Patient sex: M
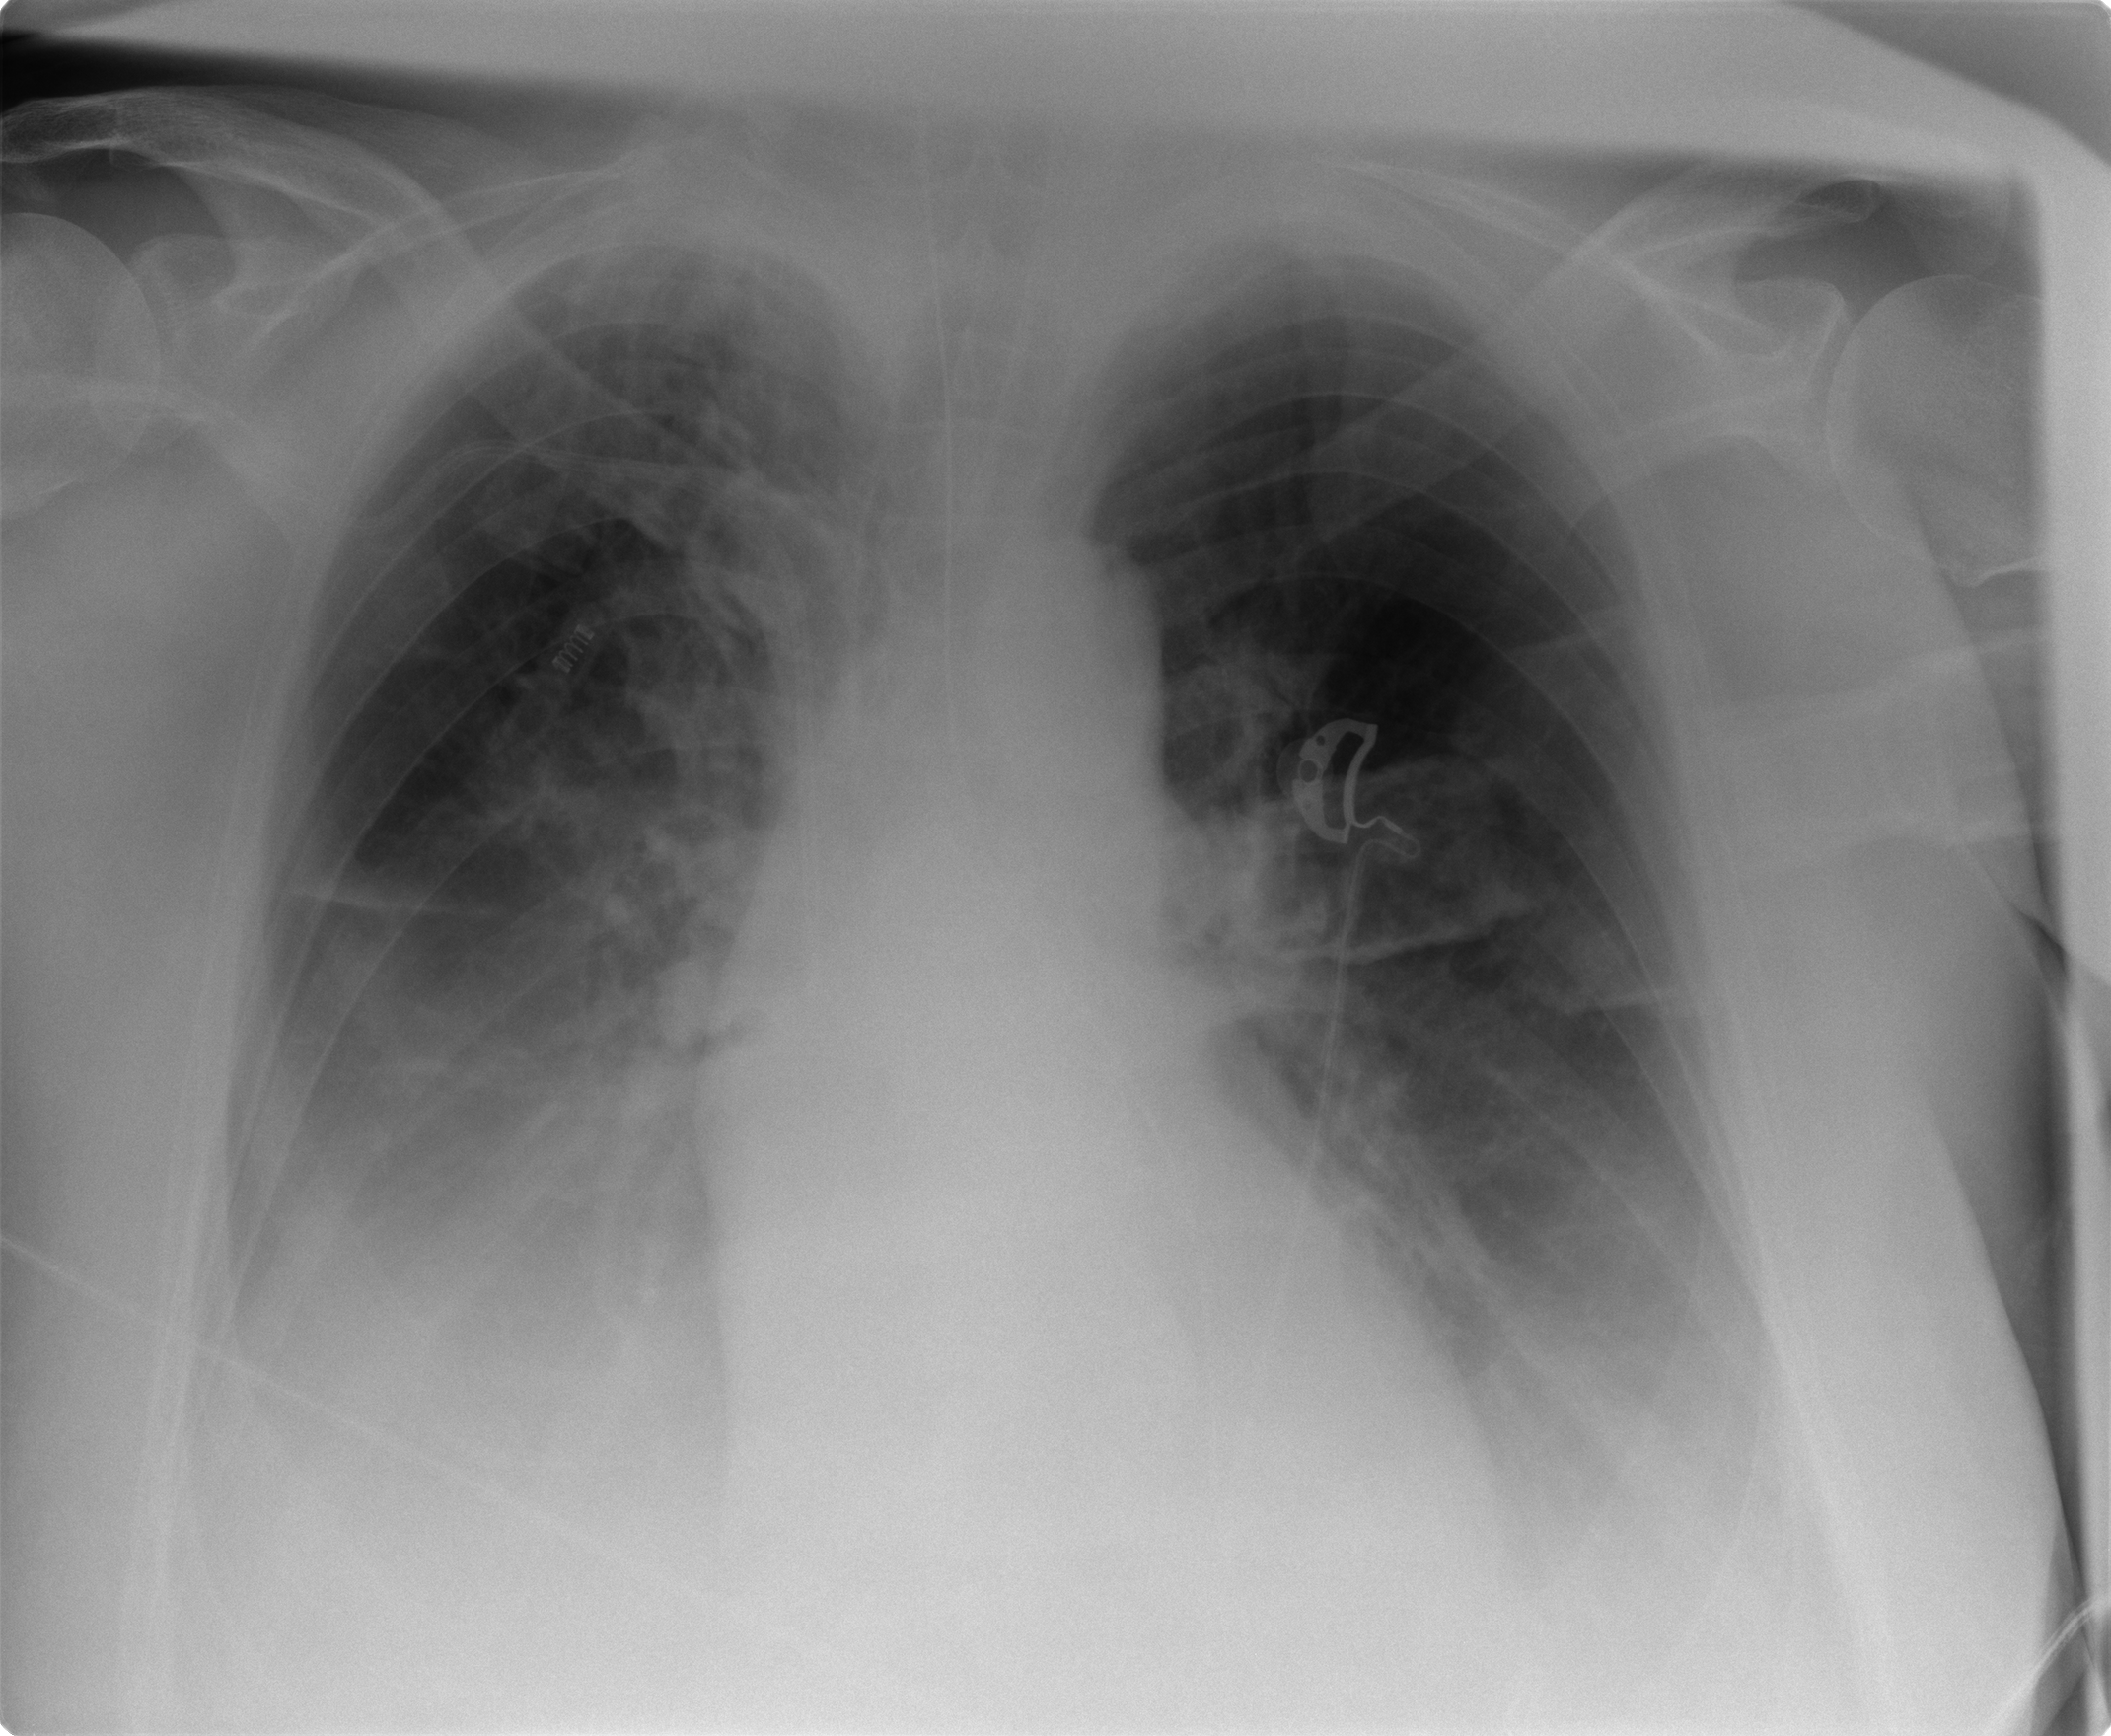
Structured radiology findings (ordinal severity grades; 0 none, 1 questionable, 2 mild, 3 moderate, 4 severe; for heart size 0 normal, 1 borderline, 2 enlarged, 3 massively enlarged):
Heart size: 0
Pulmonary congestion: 2
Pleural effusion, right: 3
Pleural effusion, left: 3
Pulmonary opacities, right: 0
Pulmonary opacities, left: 0
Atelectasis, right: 2
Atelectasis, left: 2